Question: I have this schema:
'''
Hotel (**hotelNo**, hotelName, city)
Room (**roomNo, hotelNo**, type, price)
Booking (**hotelNo, guestNo, dateFrom**, dateTo, roomNo)
Guest (**guestNo**, guestName, guestAddress)
** denotes primary keys
'''
I have to complete this query:
-
I have this query, which isn't quite correct:
'''
SELECT r.hotelno, type, count(*)
FROM Hotel h, room r
WHERE h.hotelNo = r.hotelno
GROUP BY r.hotelNo, type;
'''
This is what it outputs:

What am I doing wrong?
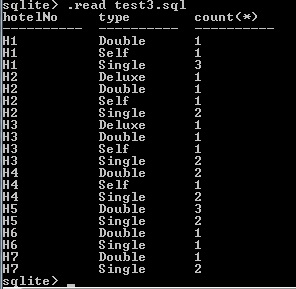
Answer: It looks as though you're seeking the type of room which has maximum number of bookings for rooms of a given type at each hotel - an aggregate (maximum) of another aggregate (count of bookings of room type).
Build it up piece-wise. The number of bookings of rooms of each type at each hotel:
'''
SELECT r.hotelno, r.type, count(*) AS num_bookings
FROM Booking AS b
JOIN Room AS r ON b.hotelNo = r.hotelno AND b.roomNo = r.roomNo
GROUP BY r.hotelNo, r.type;
'''
Now, you need to know which room type has the maximum at each hotel. That has to be done in two stages:
1. Find the maximum number of bookings at the hotel for any type.
2. Find the room types with that maximum number.
The first stage is:
'''
SELECT s.hotelno, MAX(num_bookings) AS max_bookings
FROM (SELECT r.hotelno, r.type, count(*) AS num_bookings
FROM Booking AS b
JOIN Room AS r ON b.hotelNo = r.hotelno AND b.roomNo = r.roomNo
GROUP BY r.hotelNo, r.type
) AS s
GROUP BY s.hotelno;
'''
The second stage uses both the previous results for a final answer:
'''
SELECT t.hotelno, t.type
FROM (SELECT r.hotelno, r.type, count(*) AS num_bookings
FROM Booking AS b
JOIN Room AS r ON b.hotelNo = r.hotelno AND b.roomNo = r.roomNo
GROUP BY r.hotelNo, r.type) AS t
JOIN (SELECT s.hotelno, MAX(num_bookings) AS max_bookings
FROM (SELECT r.hotelno, r.type, count(*) AS num_bookings
FROM Booking AS b
JOIN Room AS r ON b.hotelNo = r.hotelno AND b.roomNo = r.roomNo
GROUP BY r.hotelNo, r.type
) AS s
GROUP BY s.hotelno) AS m
ON t.hotelno = m.hotelno AND t.num_bookings = m.max_bookings;
'''
If your DBMS supports WITH clauses, you can write that more succinctly.